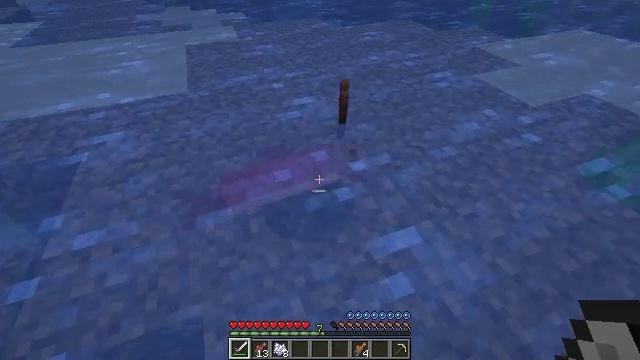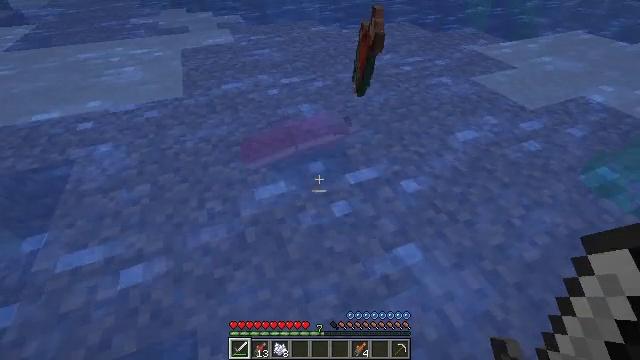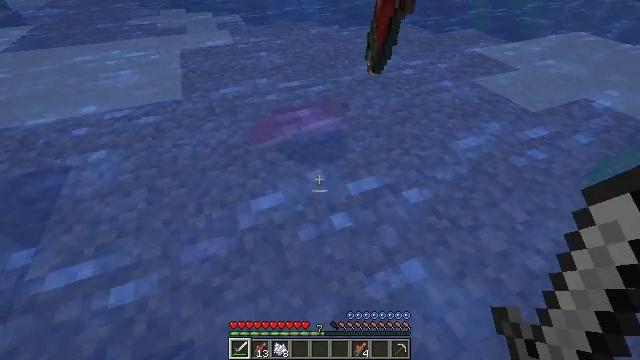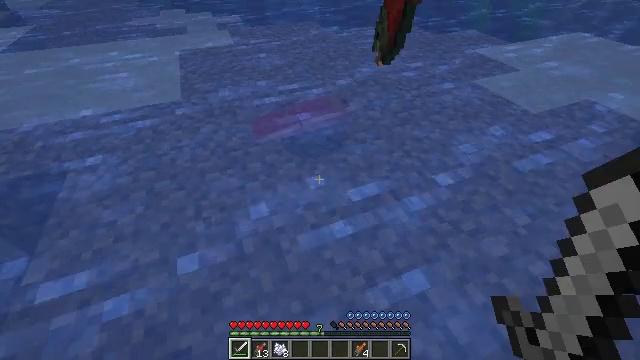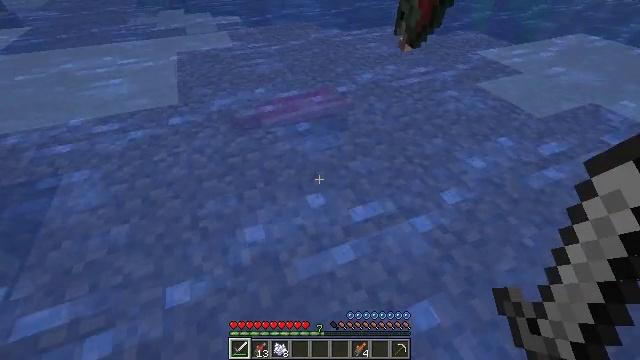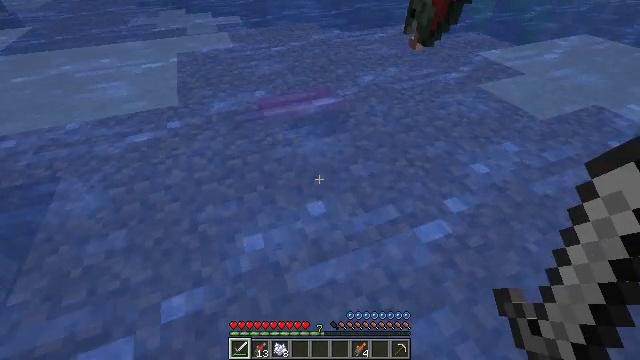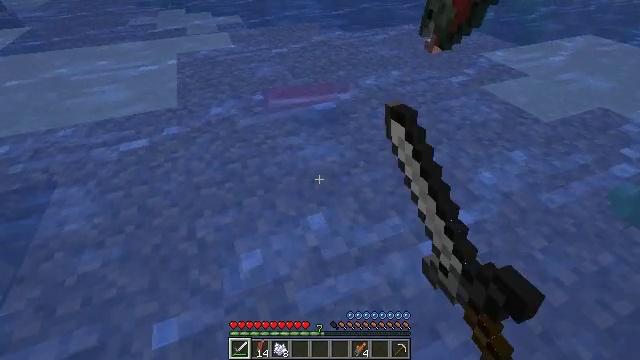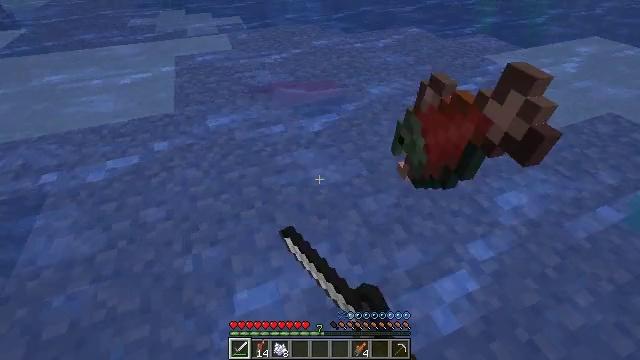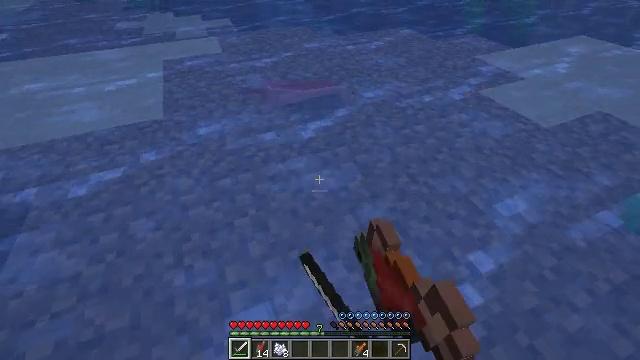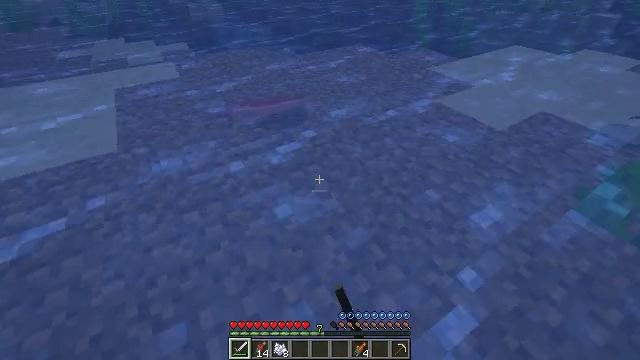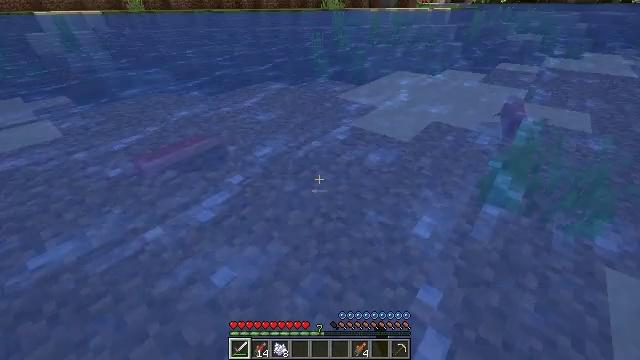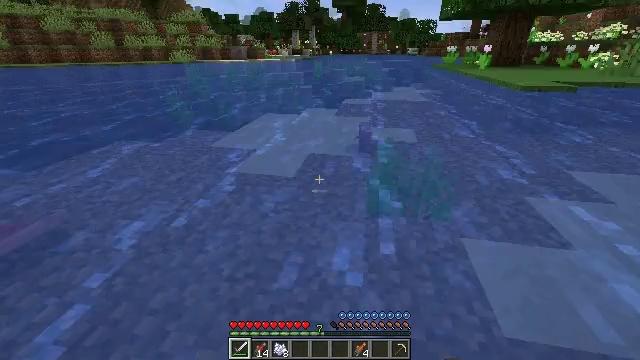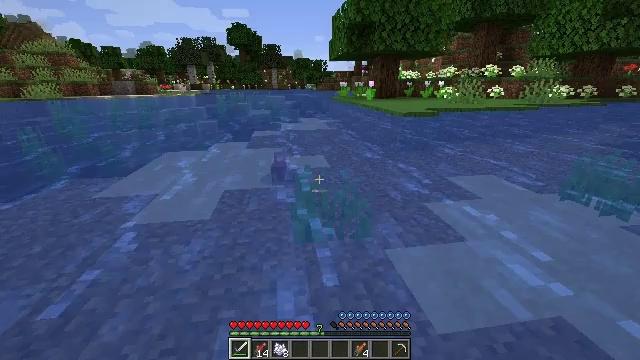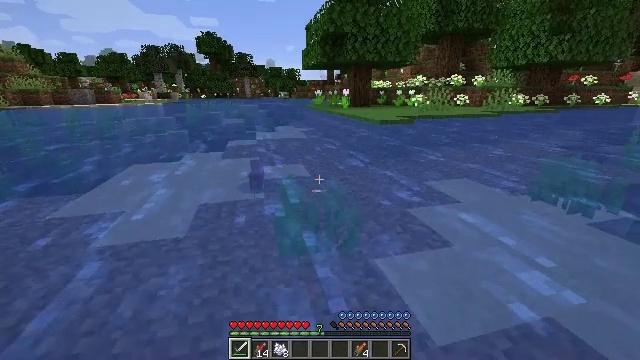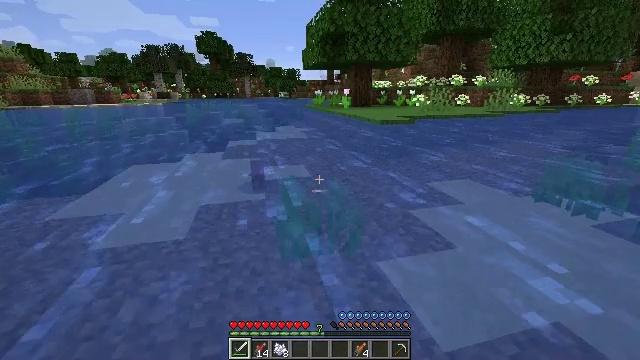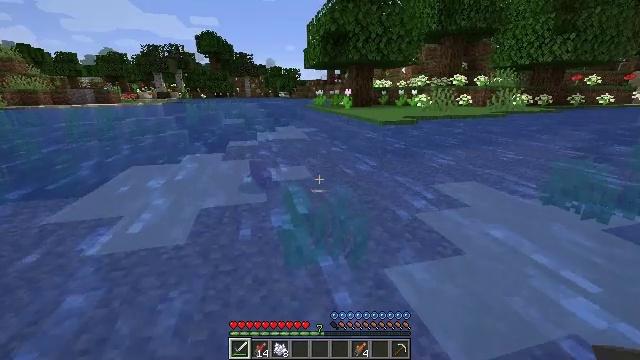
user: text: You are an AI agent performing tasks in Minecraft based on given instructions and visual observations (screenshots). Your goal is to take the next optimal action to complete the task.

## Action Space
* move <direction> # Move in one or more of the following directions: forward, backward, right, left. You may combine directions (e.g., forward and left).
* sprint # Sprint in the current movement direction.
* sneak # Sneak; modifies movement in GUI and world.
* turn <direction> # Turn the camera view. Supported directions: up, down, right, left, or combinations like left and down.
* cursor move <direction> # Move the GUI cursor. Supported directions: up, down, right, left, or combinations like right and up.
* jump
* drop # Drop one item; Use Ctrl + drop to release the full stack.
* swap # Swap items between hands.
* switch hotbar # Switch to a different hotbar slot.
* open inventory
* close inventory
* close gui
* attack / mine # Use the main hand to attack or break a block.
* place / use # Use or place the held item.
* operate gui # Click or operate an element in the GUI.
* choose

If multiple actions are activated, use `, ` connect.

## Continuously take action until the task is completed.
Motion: motion action
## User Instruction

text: Fish and kill the salmon.
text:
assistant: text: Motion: move forward
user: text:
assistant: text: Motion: move forward
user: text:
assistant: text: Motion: move forward
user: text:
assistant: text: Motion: move forward
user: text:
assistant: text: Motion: move forward, attack / mine
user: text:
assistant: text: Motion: move forward, attack / mine
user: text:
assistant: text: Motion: move forward, attack / mine
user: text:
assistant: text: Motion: move forward, turn right
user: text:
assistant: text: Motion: move forward, turn right and up
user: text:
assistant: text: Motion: move forward, turn right and up
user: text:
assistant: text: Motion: move forward, turn right and up
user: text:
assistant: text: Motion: move forward, turn right and up
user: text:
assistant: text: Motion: move forward, turn right and up
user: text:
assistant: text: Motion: move forward
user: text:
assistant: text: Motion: move forward
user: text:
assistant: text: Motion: move forward
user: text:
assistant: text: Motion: move forward
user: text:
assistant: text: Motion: move forward
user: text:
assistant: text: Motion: move forward
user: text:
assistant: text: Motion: move forward
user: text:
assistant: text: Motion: move forward
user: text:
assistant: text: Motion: move forward
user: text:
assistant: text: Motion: move forward, turn left
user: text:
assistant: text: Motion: move forward, turn left
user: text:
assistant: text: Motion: move forward, turn left
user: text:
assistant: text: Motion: move forward, turn left
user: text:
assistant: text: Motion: move forward, turn left
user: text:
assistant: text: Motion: move forward, turn left
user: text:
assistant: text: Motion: move forward, turn left
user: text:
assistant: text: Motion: move forward